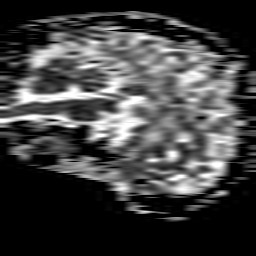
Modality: ADC
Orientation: sagittal
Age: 72
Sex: female
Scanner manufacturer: philips
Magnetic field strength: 1.5 T
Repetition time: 3.681 s
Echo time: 0.09411 s